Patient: sex M, age 32
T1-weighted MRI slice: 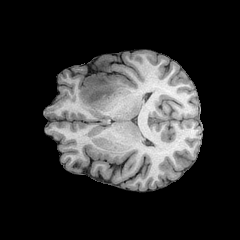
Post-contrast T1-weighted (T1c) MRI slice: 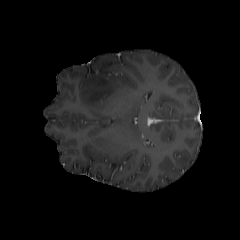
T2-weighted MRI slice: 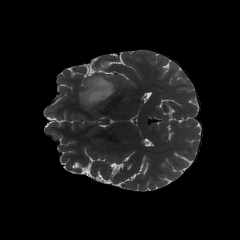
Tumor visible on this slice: yes
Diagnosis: Astrocytoma, IDH-mutant
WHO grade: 2